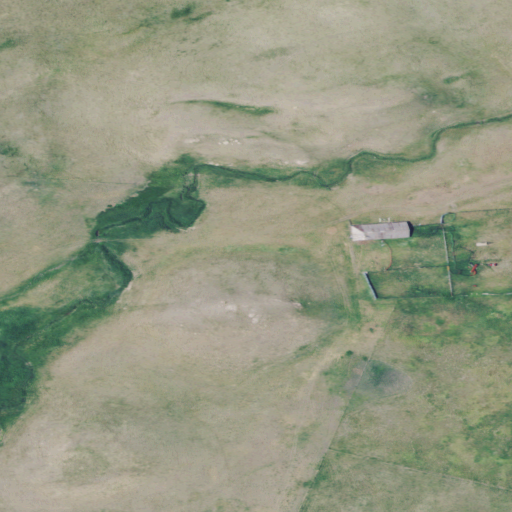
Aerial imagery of valley in Montana named Big Coulee containing shrub, grassland, woody wetlands, low intensity development, and open development